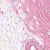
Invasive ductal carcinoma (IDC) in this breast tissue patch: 0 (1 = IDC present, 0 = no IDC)